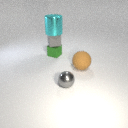
large cyan metal cylinder above small green metal cube